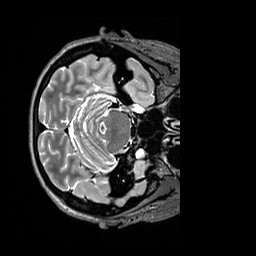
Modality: T2w
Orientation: axial
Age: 34
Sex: female
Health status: healthy
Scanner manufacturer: siemens
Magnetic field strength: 3 T
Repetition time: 3.2 s
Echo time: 0.568 s